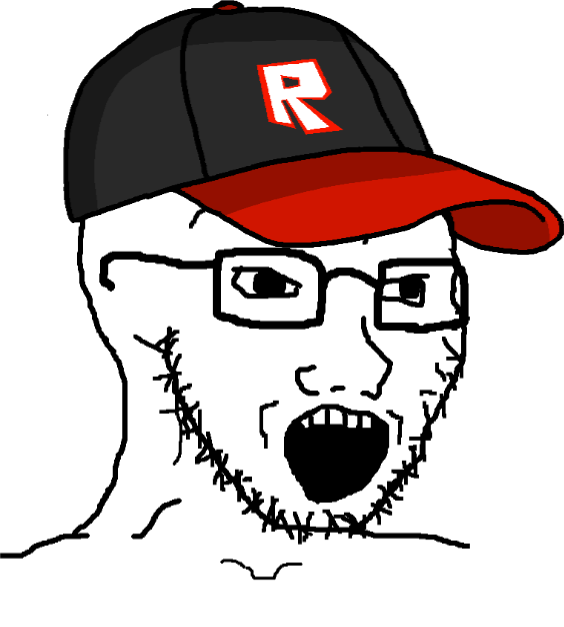
Label: 5_Soyjak